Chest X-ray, PA view. Patient: 55 years old, sex F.
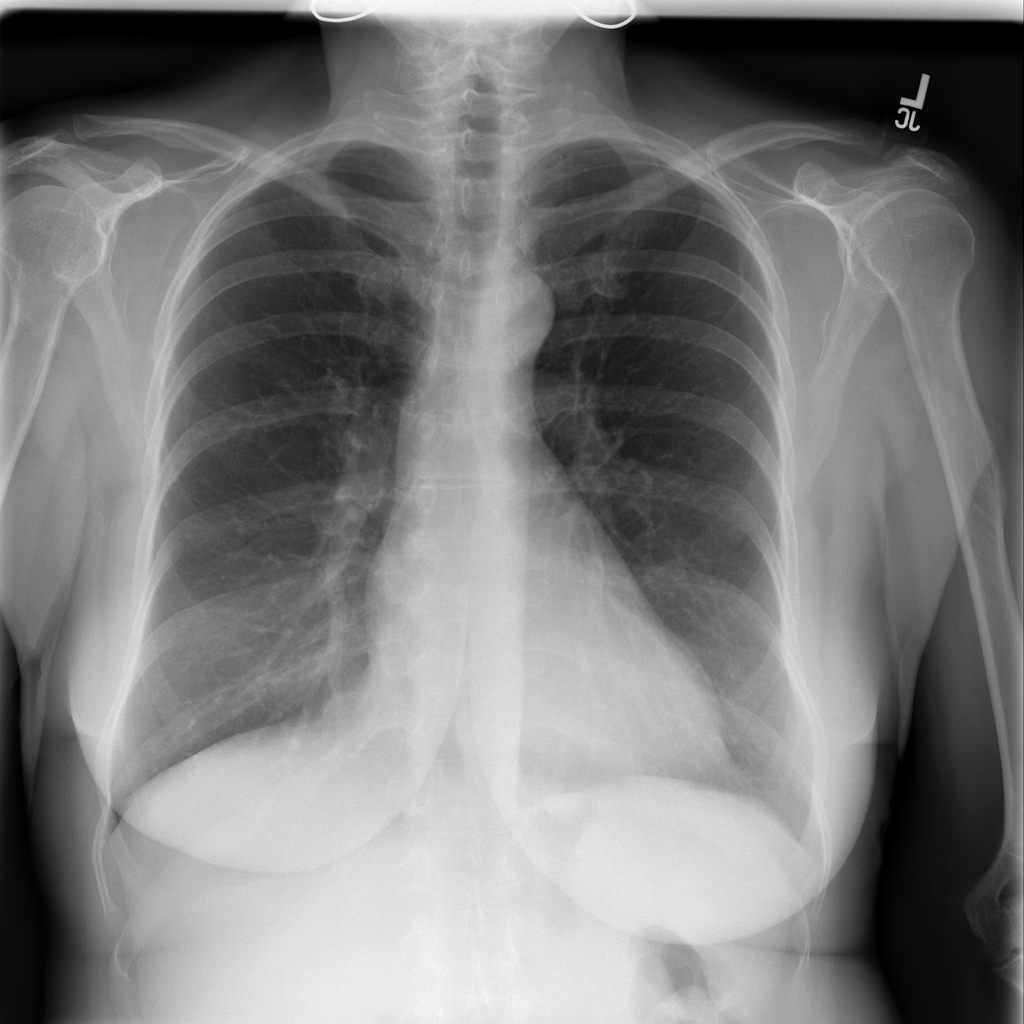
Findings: No Finding